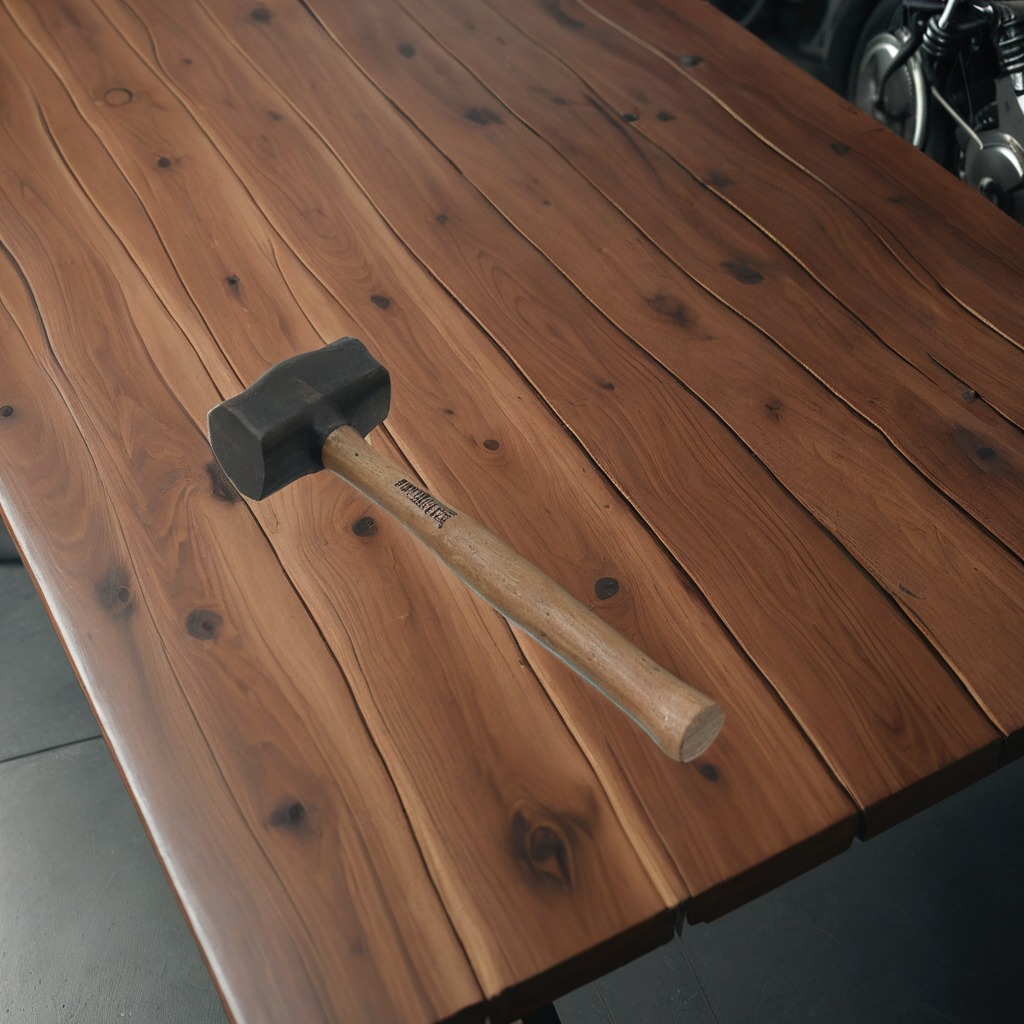
A hammer is lying on the wooden table in the vintage motorcycle garage.